Question: What is the measurement shown in the image?
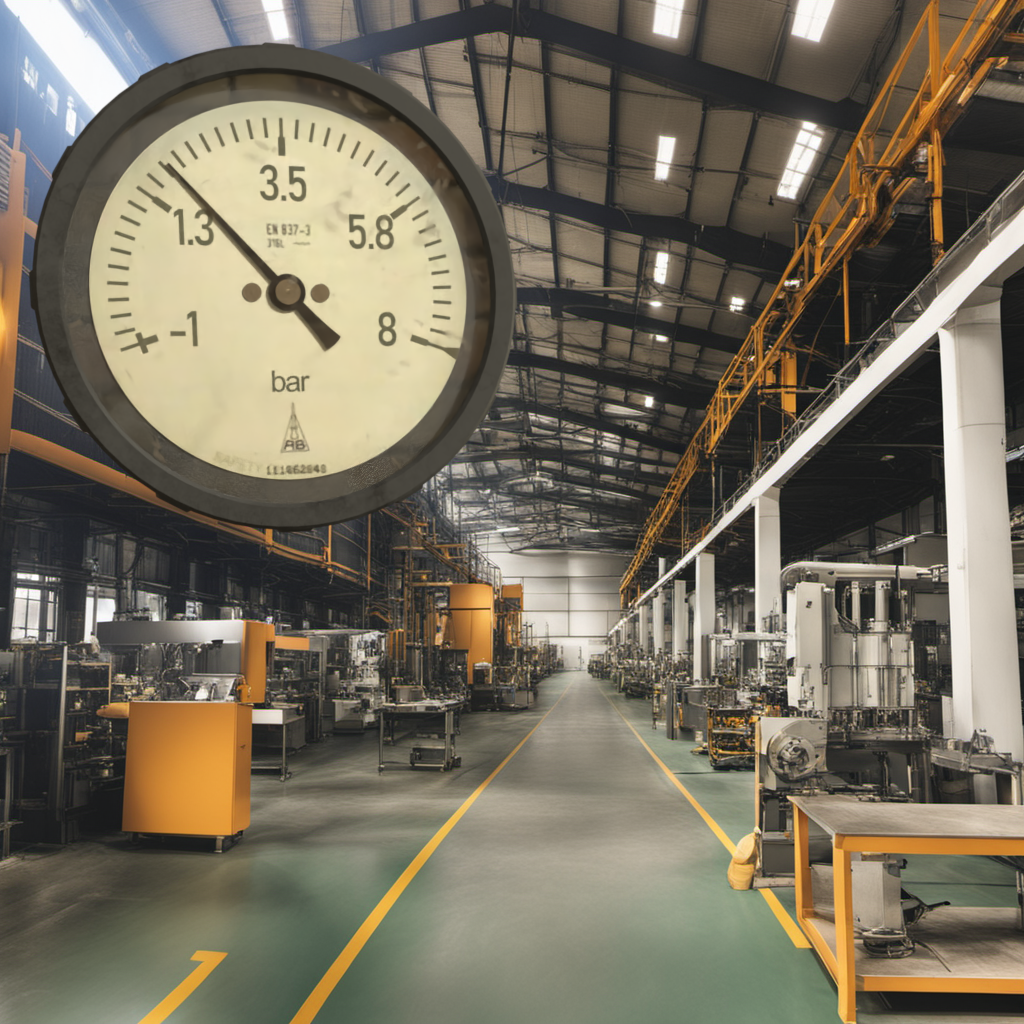
Answer: The result is 1.8
Question: What is the reading range of the measurement in the image?
Answer: The range is from -1 to 8
Question: What is the minimum and maximum reading range of this measurement?
Answer: The minimum value is -1 and the maximum value is 8